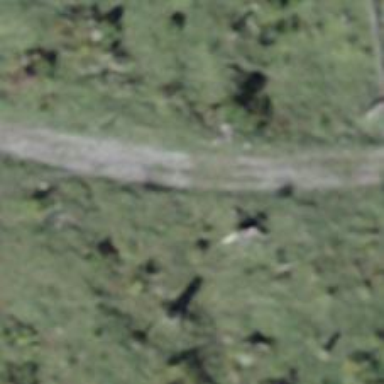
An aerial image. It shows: Grassy track with grade 5 track type.